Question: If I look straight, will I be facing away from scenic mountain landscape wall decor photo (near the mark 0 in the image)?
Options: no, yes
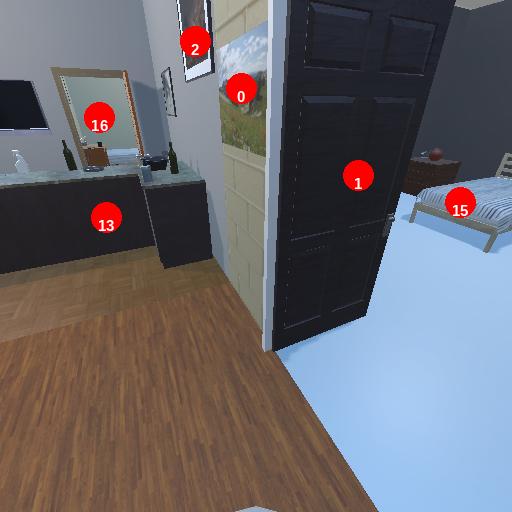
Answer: no